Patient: sex M, age 46
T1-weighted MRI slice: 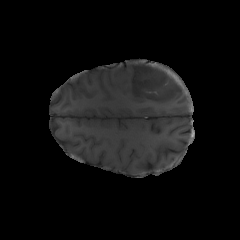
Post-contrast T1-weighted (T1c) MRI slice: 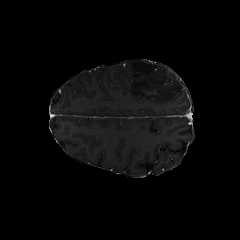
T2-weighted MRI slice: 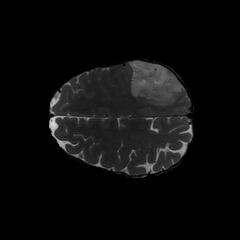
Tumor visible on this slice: yes
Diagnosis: Astrocytoma, IDH-mutant
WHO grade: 3